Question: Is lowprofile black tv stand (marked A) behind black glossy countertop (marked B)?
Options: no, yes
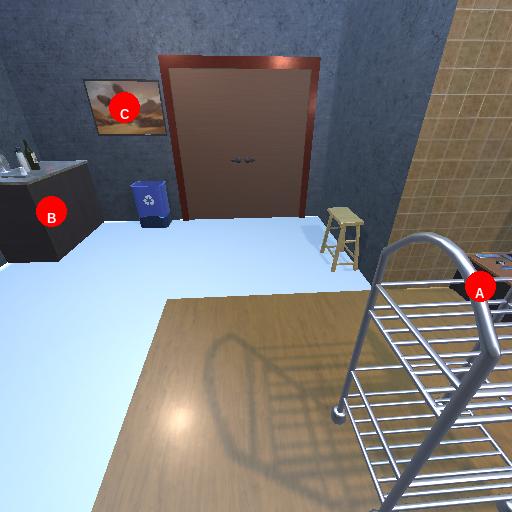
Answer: no